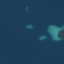
Land use / land cover class: SeaLake